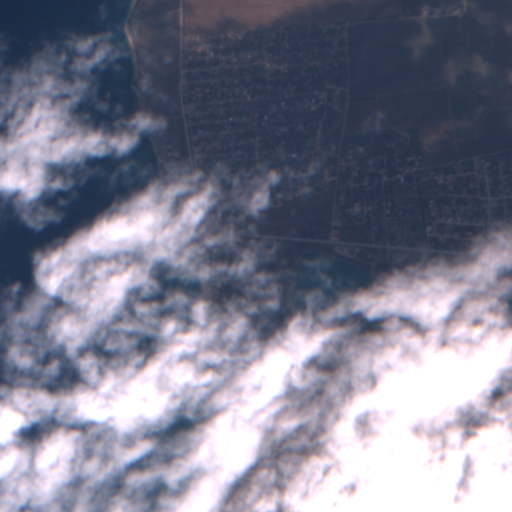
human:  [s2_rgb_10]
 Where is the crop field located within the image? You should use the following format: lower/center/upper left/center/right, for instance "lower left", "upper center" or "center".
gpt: The crop field is located in the right of the image.
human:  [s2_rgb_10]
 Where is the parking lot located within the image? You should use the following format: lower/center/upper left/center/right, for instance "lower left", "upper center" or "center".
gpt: The parking lot is located in the center right of the image.
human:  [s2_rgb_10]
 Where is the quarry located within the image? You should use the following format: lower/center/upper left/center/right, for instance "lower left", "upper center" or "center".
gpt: There is no quarry in the image.